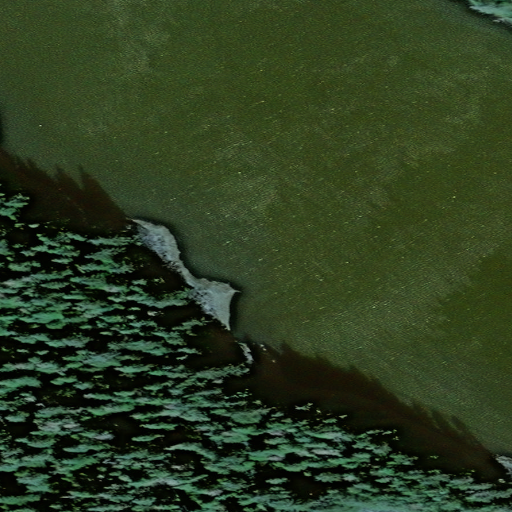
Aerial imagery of island in Alaska named Hamilton Island containing only unknown